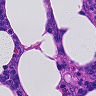
Metastatic tissue present: no